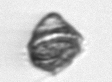
Label: Kryptoperidinium_triquetrum